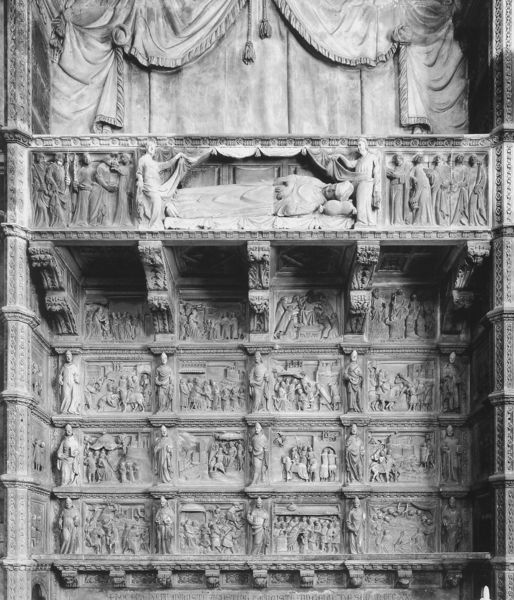
Titel: Grabmal des Bischofs Guido Tarlati
Künstler: Angelo di Ventura
Standort: Arezzo, Dom (EU - I - Toskana)
Schlagwörter: weiß, menschen, grau, marmor, männer, stützen, szene, hochformat, leute, meschen, stein, tod, tof, toter, vorhang, felder, figur, fransen, stehend, pferd, reiter, skulptur, statue, balkon, relief, figuren, draperie, quaste, liegend, spiel, kardinal, fries, leben, sarg, grab, leichnam, troddeln, konsolen, heilige, fresko, reliefs, szenen, quasten, grabmal, gebälk, epitaph, liegens, rückblick, antependium, meilenstein, sarkopharg, bommeln, rekief, abspiel